Question: When I execute the at command:
'''
at 10:10 mplay32.exe /play c:\m1.mp3
'''
No media play window is displayed on my screen, but I can hear the music playing.
When I execute the command in XP:
'''
mplay32.exe /play c:\m1.mp3
'''
I can hear the music playing but there is a media play window displayed on my screen, how can I hide this window? How to let media play not to be displayed on my screen?
How can I do it in cmd not in the form of 'at sometime'?

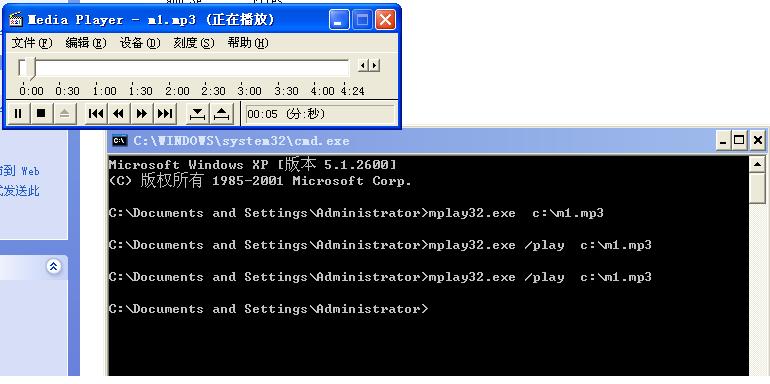
Answer: There doesn't seem to be a way to accomplish this using only the default tools of Windows.
You can either switch to a player that supports some sort of silent mode (regarding the GUI, not the sound) or <URL> I just wrote for you.
To play your music you would then simply do:
'''
hstart mplay32.exe /play c:\m1.mp3
'''